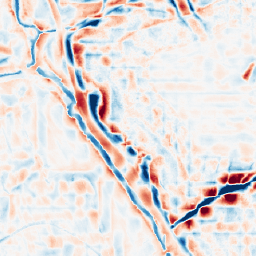
Category: wavelet
Decomposition family: wavelet_biorthogonal
Decomposition parameters: wavelet: bior2.4
level: 4
Upsampling method: area
Upsampling parameters: scale: 2
Upsampling scale: 2